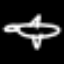
Label: airplane